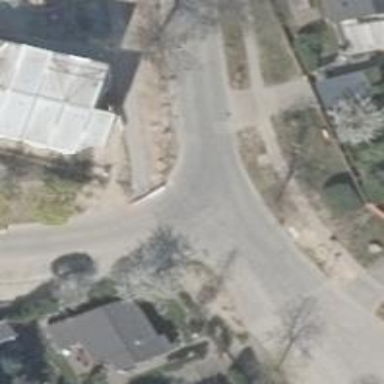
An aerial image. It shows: Residential road with asphalt surface. Sidewalk is present on the left side.